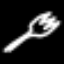
Label: fork